Question: I am using Backbone.js (version 0.5.3) and am having some trouble with a success callback when <URL>. It isn't being run, even though the model is successfully saved on the server.
CoffeeScript:
'''
console.log 'in switch_private'
console.log "private_entry attribute is currently #{@model.get('private_entry')}"
@model.save {'private_entry': true},
success: ->
console.log 'in success'
'''
Compiled Javascript:
'''
console.log('in switch_private');
console.log("private_entry attribute is currently " + (this.model.get('private_entry')));
return this.model.save({
'private_entry': true
}, {
success: function() {
return console.log('in success');
}
});
'''
Console output:
'''
in switch_private
private_entry attribute is currently false
XHR finished loading: "http://localhost:3000/entries/235".
'''
I am returning 'head :ok' from the update action in Ruby on Rails.
Adding the model and response arguments, so that it's 'success: (model, response) ->', doesn't make a difference. What is going wrong?
EDIT:
As per Trevor Burnham's suggestion, I added an error callback, and it is being run. So what should I be returning from the Ruby on Rails action in order for Backbone to consider the save a success? At the moment I have 'head :ok'
EDIT 2: Here is my updated compiled Javascript:
'''
var this_view;
this_view = this;
return this.model.save({
'private_entry': !(this.model.get('private_entry'))
}, {
success: function(model, response) {
return console.log('in success');
},
error: function(model, response) {
return console.log('in error');
}
});
'''
Here is the PUT request:

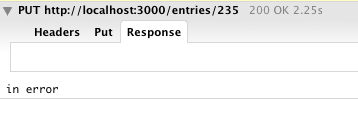
Answer: I've run into this. You can't just return 'head :ok' and use Backbone's default behavior. The default Backbone.Sync won't have it.
First of all, if you are doing it in your 'create' action, you won't ever know what your 'id' is so the model won't be able to update later (which you are doing, because of the "PUT").
Second, in your 'update' action, the model won't know that the data is truly in sync if you return 'head :ok' so the sync fails again. But is doesn't matter if you don't have an 'id'.
Whatever the case, you need to return something in the body.
Rails scaffolding, by default, returns 'head :ok' upon successful 'update'. This doesn't jive with Backbone. To fix it, return the JSON instead:
'''
render json: @entity
'''
(where '@entity' is whatever your variable is in the action)